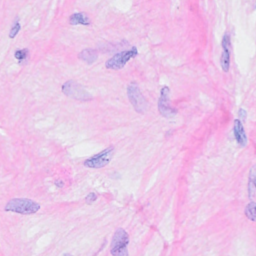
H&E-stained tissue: Breast